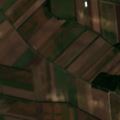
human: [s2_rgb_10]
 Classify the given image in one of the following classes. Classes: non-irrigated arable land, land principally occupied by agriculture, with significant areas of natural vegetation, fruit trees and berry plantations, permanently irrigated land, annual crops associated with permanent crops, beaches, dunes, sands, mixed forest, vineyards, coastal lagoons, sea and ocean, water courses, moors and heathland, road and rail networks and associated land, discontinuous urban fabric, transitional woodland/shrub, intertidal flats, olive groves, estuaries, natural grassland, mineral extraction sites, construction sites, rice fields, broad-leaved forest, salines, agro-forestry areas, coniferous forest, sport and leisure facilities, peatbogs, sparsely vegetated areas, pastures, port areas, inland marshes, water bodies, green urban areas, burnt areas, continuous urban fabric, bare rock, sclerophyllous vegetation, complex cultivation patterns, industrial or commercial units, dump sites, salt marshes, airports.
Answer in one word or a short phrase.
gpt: discontinuous urban fabric, non-irrigated arable land, land principally occupied by agriculture, with significant areas of natural vegetation